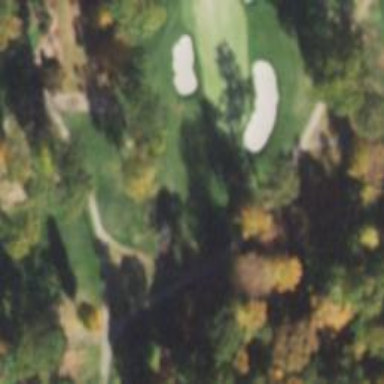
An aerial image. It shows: Path for both road and golf.